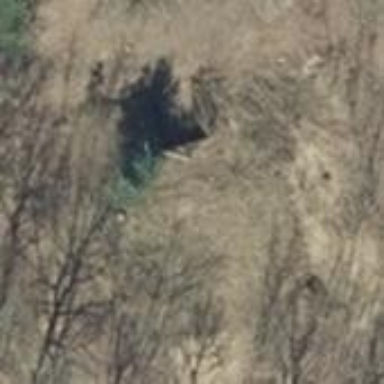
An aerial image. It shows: Military bunker.